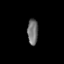
Tissue: prostate
Cell type: T cells
Senescence score: 0.3259
Nuclear area (px): 271
Mean DAPI intensity: 111.915